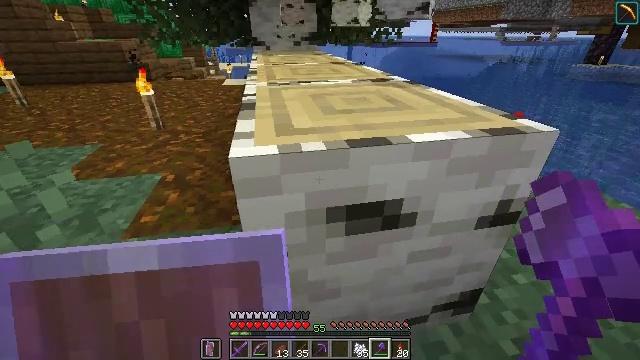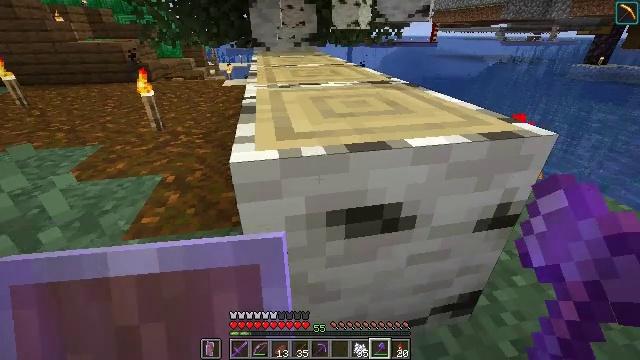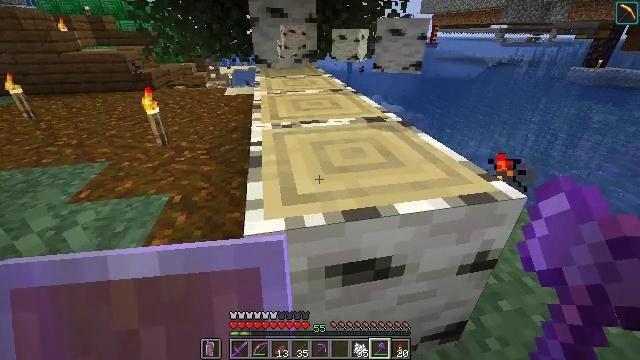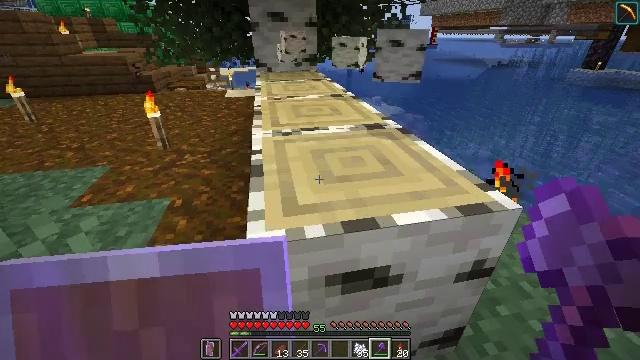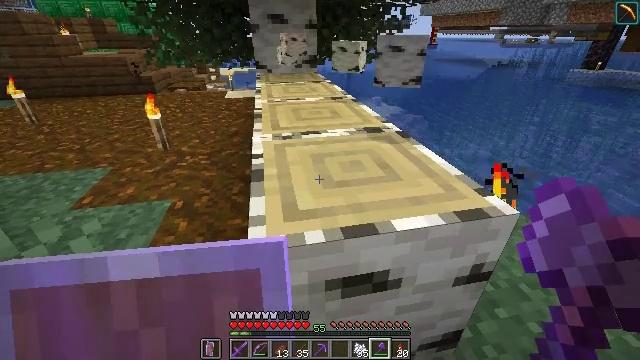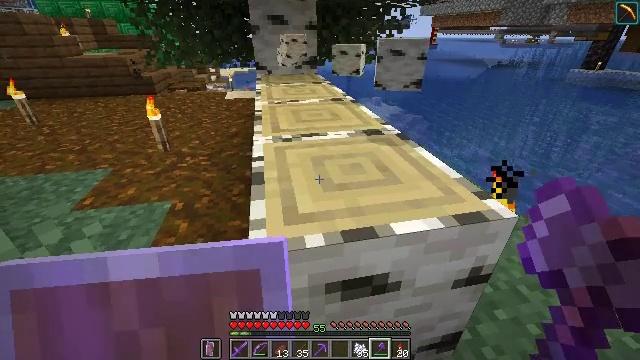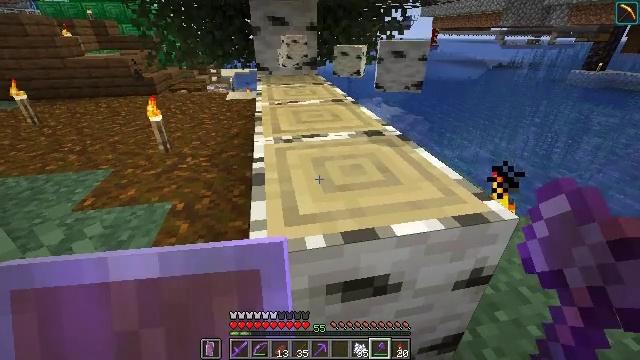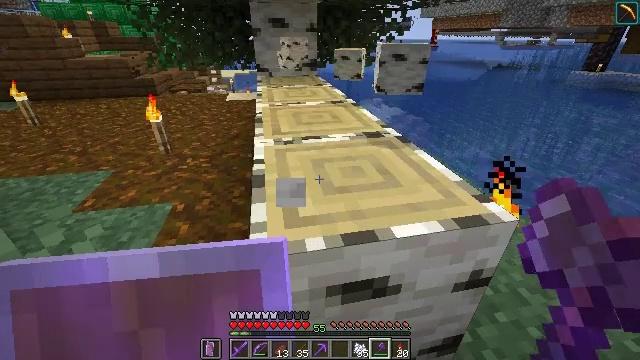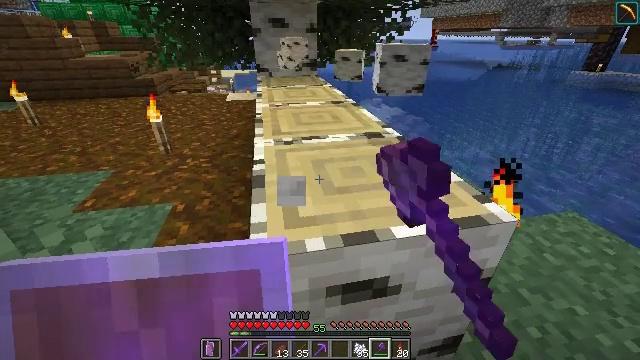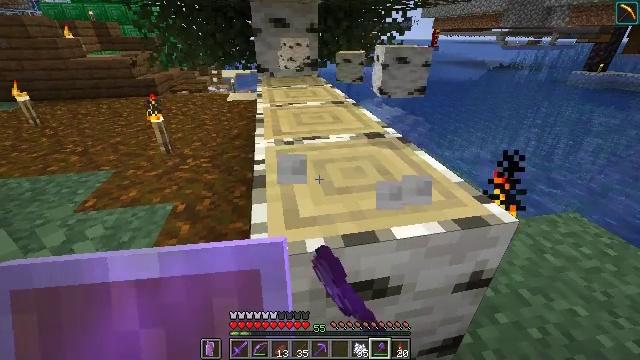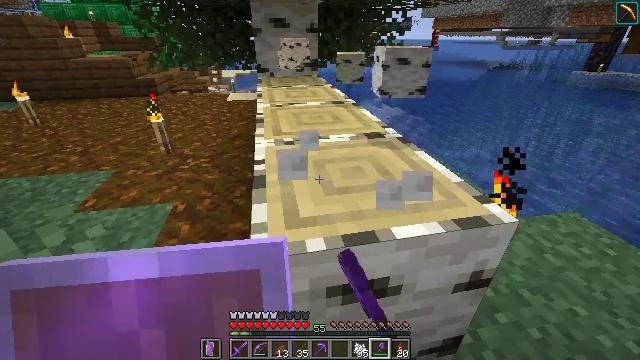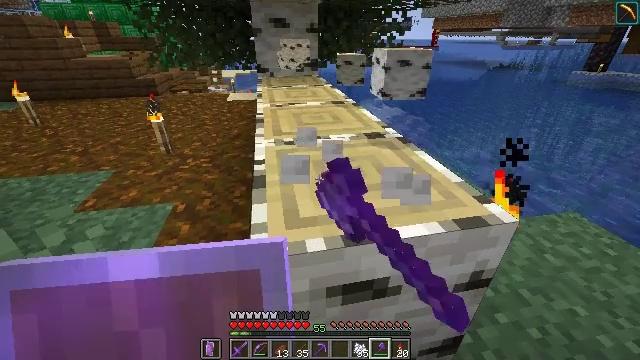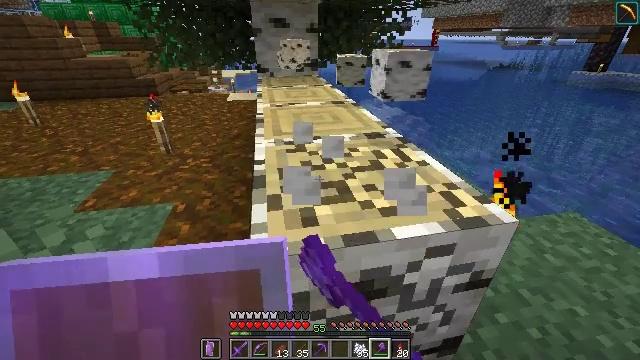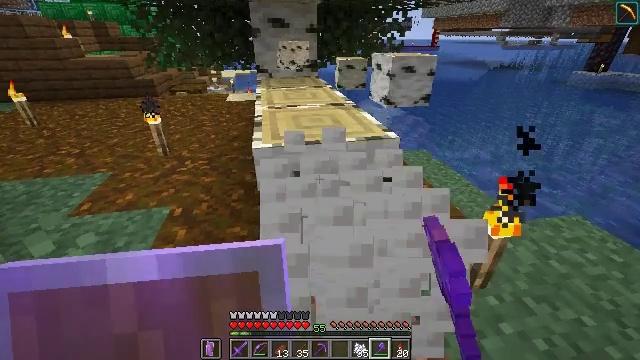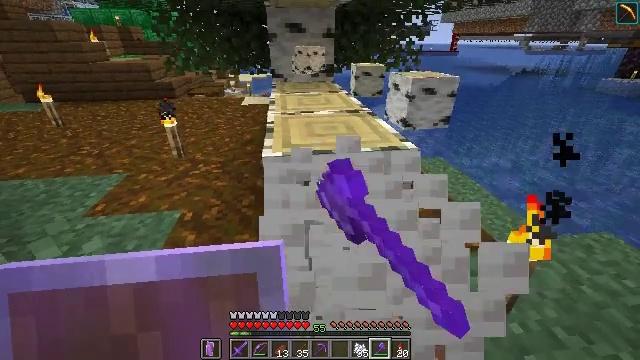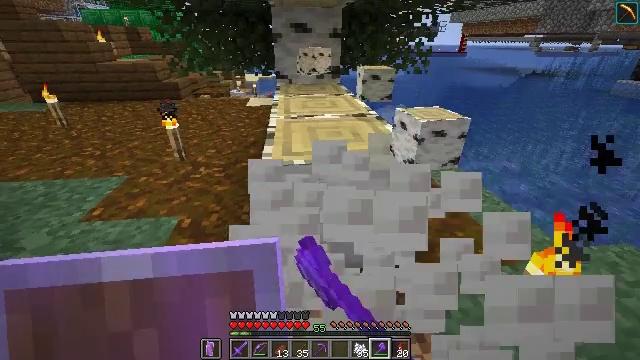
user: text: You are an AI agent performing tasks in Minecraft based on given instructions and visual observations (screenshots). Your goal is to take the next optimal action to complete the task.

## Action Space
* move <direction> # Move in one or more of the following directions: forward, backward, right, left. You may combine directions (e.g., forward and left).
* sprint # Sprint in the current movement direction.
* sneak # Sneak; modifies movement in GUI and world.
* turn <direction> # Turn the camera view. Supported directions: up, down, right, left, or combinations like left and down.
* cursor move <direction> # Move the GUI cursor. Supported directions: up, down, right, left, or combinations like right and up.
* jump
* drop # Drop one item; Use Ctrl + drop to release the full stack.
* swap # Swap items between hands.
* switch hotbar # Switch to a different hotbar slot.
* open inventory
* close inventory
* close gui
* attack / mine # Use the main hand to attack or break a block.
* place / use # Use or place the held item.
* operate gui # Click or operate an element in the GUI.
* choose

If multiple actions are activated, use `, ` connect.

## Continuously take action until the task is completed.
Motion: motion action
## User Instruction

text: Break the birch log in the forest.
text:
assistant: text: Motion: no_op
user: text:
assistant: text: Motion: no_op
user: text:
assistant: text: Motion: no_op
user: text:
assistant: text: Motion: no_op
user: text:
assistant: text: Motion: no_op
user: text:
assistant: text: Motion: no_op
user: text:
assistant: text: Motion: attack / mine
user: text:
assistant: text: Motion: attack / mine
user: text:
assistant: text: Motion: attack / mine
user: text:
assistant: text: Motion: attack / mine
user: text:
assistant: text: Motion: attack / mine
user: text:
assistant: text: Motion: attack / mine
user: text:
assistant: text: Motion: move forward, attack / mine
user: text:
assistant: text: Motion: move forward, turn left, attack / mine
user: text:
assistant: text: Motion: move forward, turn left, attack / mine
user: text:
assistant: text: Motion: move forward, attack / mine
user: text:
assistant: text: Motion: move forward, attack / mine
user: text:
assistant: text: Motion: move forward, attack / mine
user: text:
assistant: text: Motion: attack / mine
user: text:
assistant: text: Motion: attack / mine
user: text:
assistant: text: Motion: attack / mine
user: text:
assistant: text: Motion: attack / mine
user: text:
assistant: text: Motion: turn left, attack / mine
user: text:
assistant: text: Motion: attack / mine
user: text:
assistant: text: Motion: attack / mine
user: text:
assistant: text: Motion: move forward, attack / mine
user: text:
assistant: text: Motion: move forward, attack / mine
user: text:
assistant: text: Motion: move forward, attack / mine
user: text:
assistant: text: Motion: move forward, attack / mine
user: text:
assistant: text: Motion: attack / mine